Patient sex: F
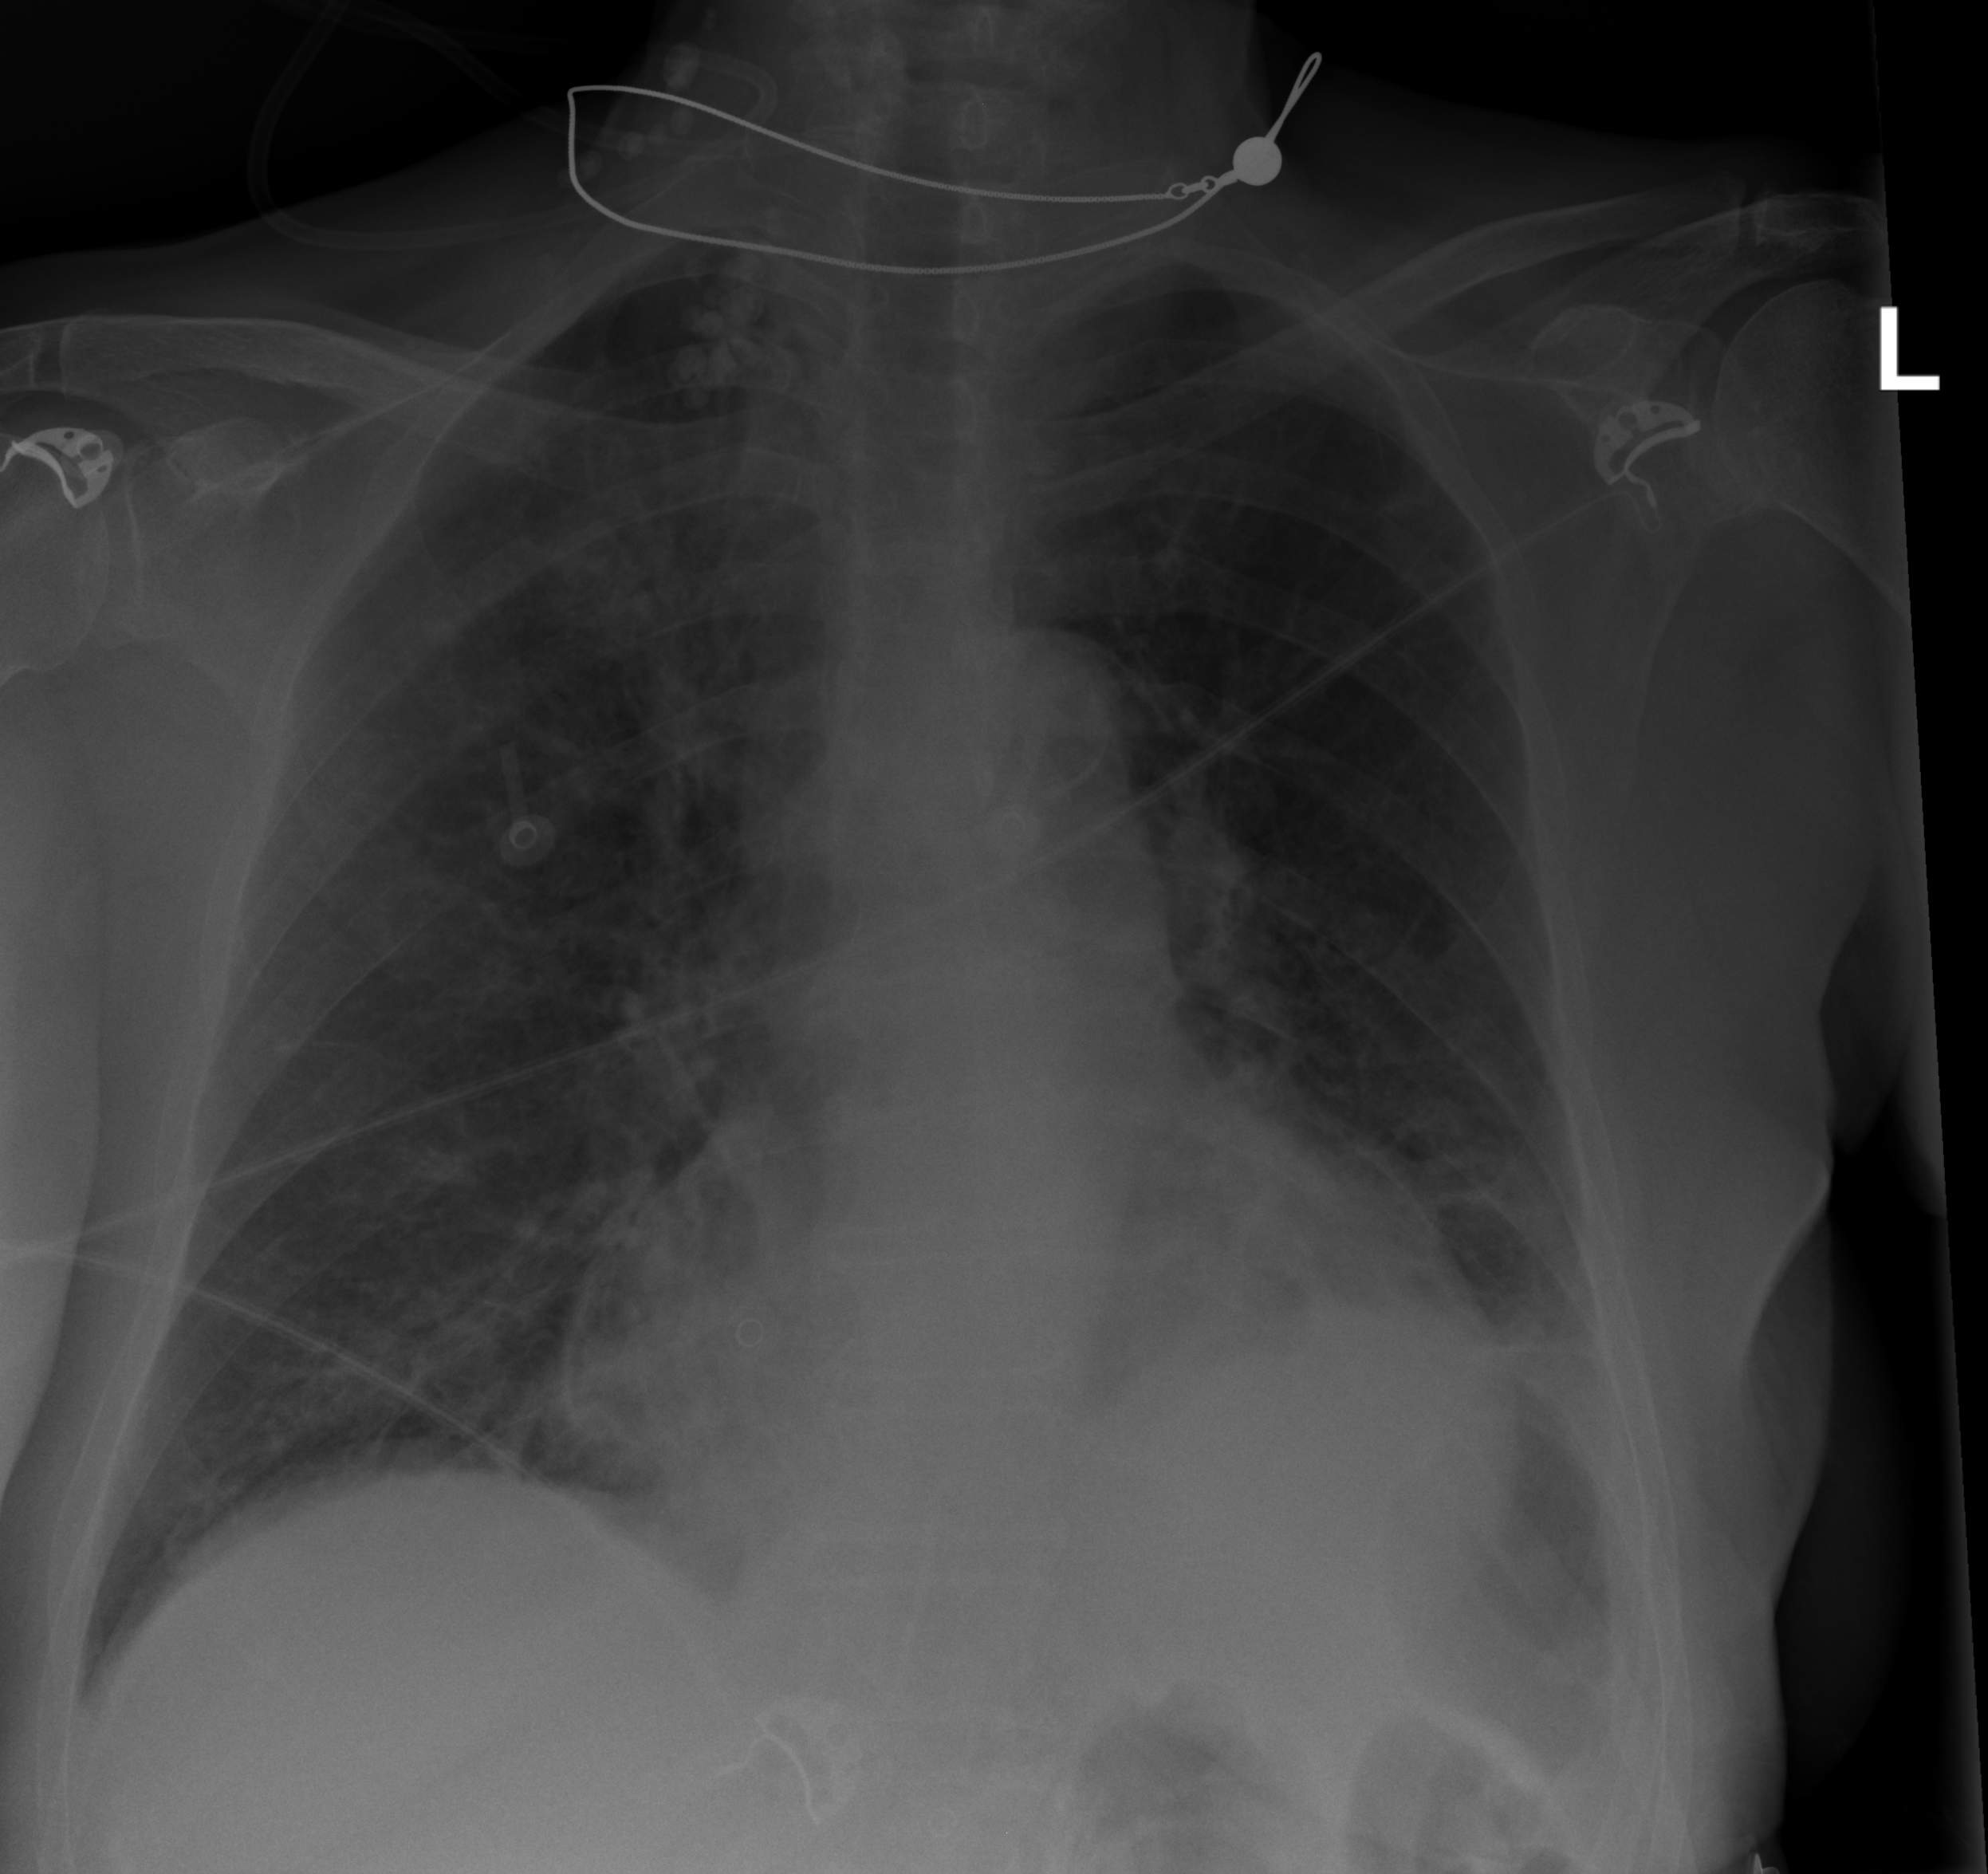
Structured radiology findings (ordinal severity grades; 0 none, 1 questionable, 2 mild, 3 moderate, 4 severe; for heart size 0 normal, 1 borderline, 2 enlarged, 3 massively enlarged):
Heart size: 2
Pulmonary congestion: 0
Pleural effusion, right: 0
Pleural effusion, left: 0
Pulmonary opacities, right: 0
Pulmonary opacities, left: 0
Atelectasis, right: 2
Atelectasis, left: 2